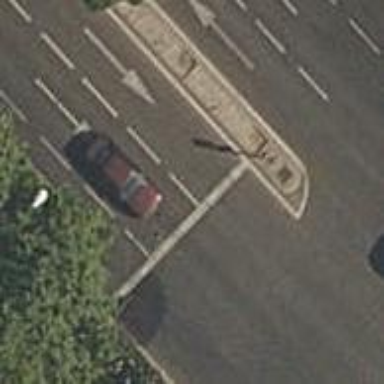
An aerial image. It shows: Road with traffic signals.